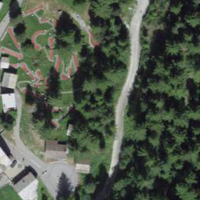
EUNIS habitat code: 44
Species observed at this site:
Erebia euryale
Carduelis carduelis